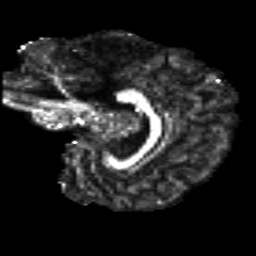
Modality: FA
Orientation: sagittal
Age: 20
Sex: male
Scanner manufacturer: siemens
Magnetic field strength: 3 T
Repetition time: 8.8 s
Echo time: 0.085 s